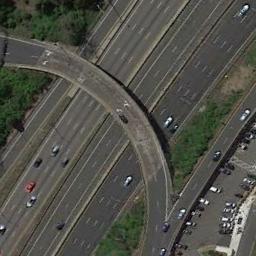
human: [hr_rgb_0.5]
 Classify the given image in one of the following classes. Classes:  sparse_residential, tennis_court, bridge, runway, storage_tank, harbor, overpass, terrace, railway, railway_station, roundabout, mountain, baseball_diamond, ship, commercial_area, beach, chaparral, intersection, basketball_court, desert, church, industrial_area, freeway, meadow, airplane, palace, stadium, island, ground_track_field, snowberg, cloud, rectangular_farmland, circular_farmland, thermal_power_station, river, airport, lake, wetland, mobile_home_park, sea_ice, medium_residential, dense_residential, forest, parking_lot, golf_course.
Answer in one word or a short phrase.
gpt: overpass